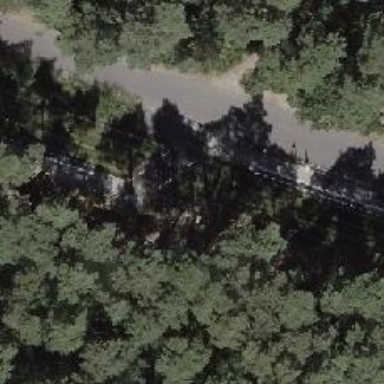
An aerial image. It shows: Uncontrolled tram railway crossing.